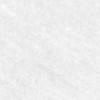
Label: no_change